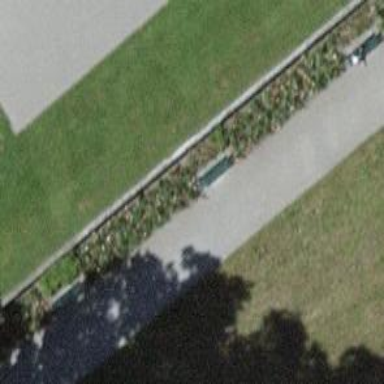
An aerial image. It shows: Bench for seating.